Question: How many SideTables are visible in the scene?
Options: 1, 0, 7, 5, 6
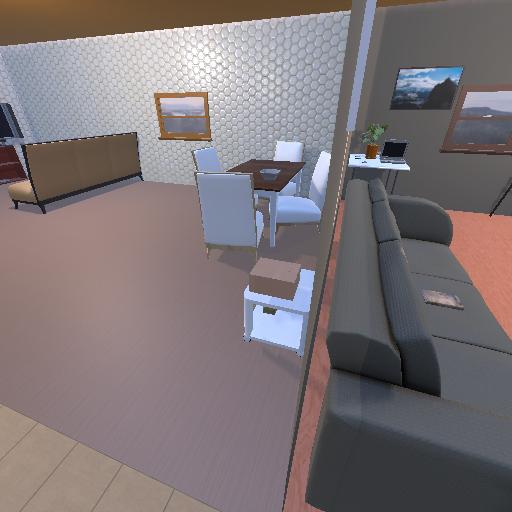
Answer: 1